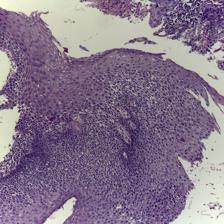
Diagnosis: OSCC